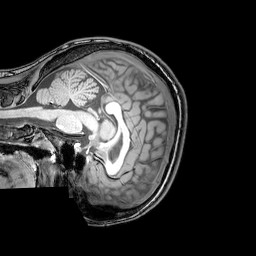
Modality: T1w
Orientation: sagittal
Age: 22
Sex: female
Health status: healthy
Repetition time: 0.081 s
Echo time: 0.037 s